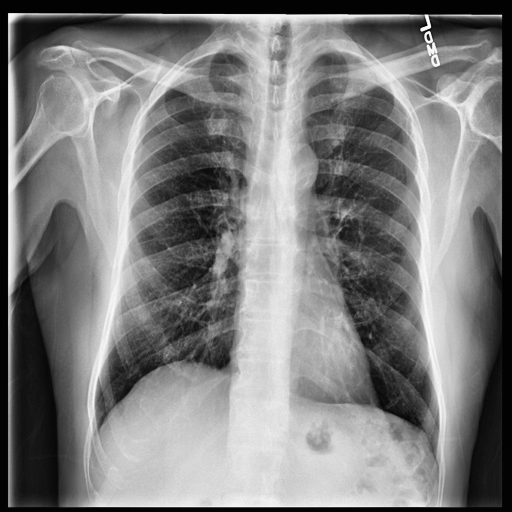
Finding: NORMAL